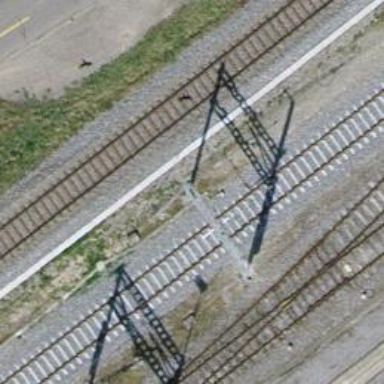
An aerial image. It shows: Railway yard with single rail track. The electrified track has contact line for power supply.